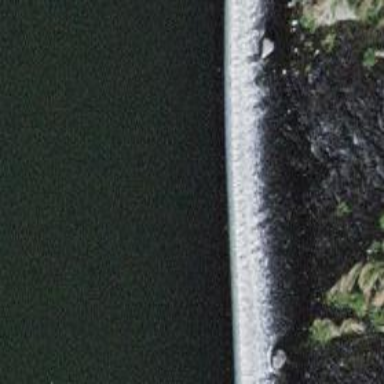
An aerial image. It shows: Weir in waterway.